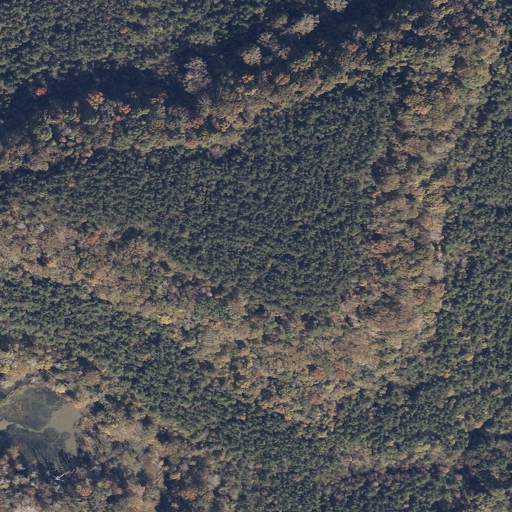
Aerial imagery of mountain in Alabama named Round Mountain containing deciduous forest, woody wetlands, evergreen forest, mixed forest, and open water